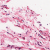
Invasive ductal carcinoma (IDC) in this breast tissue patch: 0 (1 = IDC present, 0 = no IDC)